Interaction volume radius: 10 \u00c5
Interaction volume height: 10 \u00c5
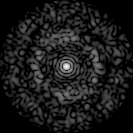
Disorder parameter: 0.8235